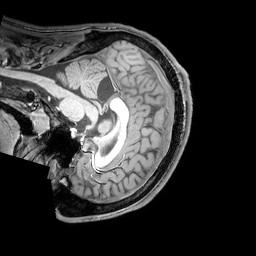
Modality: T1w
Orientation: sagittal
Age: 21
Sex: male
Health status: healthy
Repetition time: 0.081 s
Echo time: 0.037 s